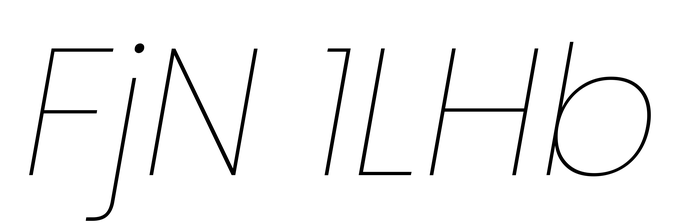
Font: Poppins-ThinItalic